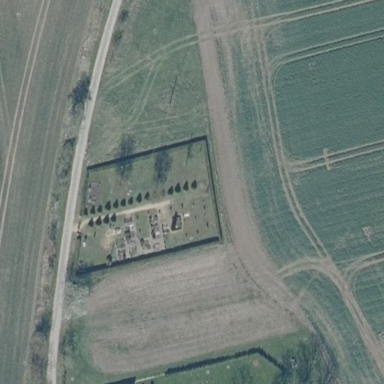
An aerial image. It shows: Cemetery.